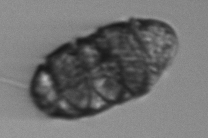
Label: Margalefidinium